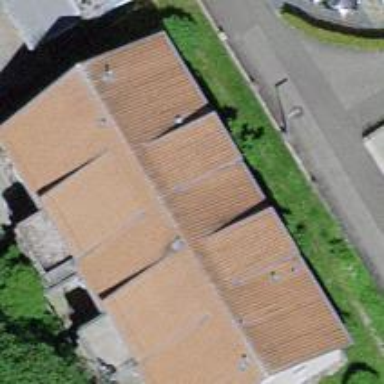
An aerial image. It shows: Building with gabled roof.